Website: macys
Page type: customer-info-address
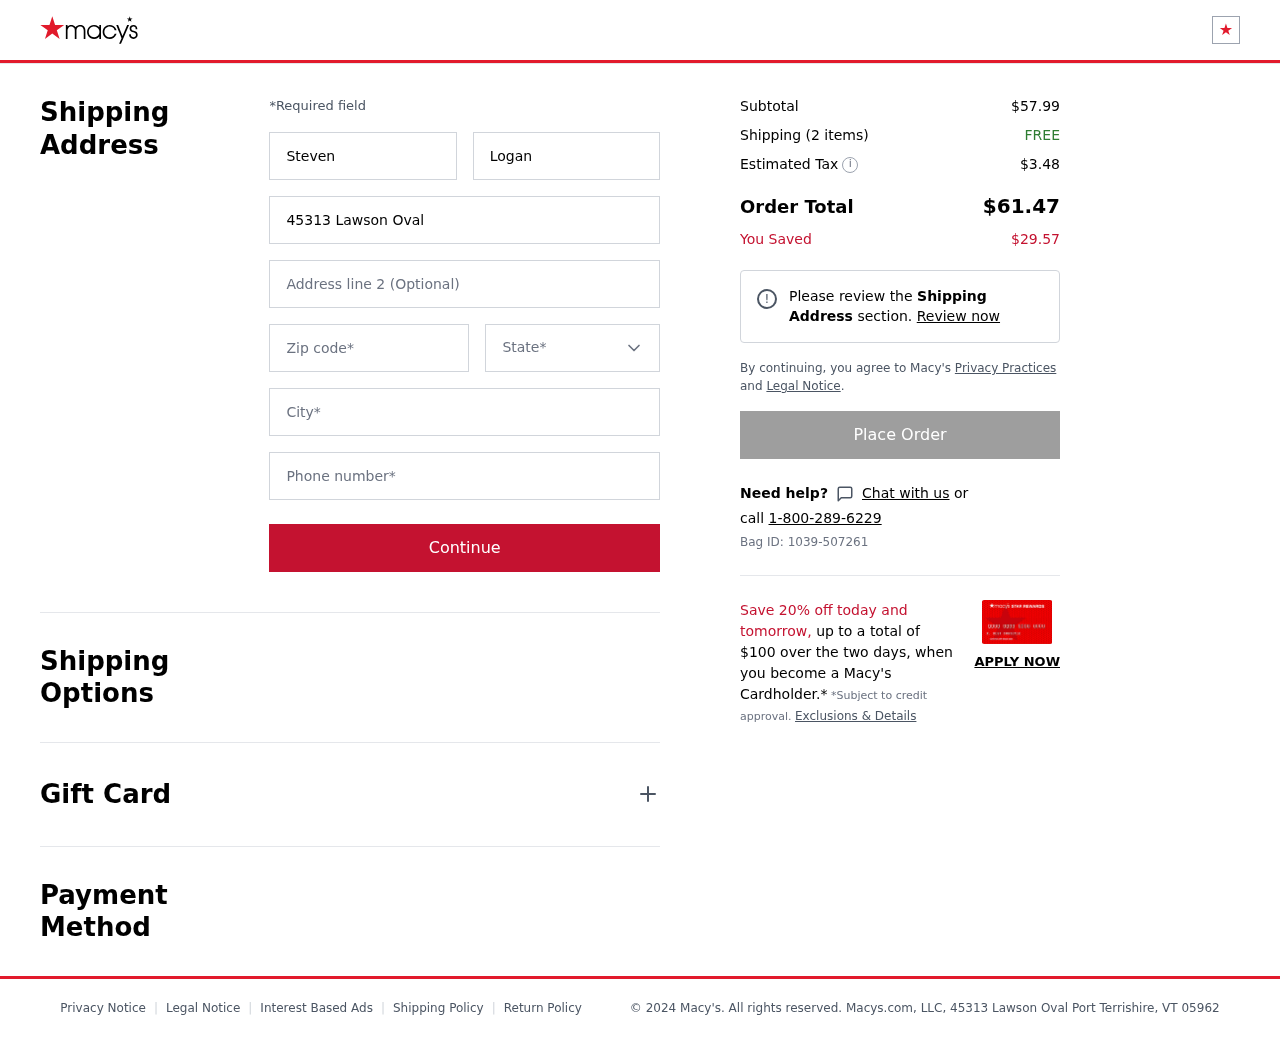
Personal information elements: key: PII_CITY
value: Port Terrishire
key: PII_FIRSTNAME
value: Steven
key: PII_LASTNAME
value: Logan
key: PII_PHONE
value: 3636936788
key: PII_POSTCODE
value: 05962
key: PII_STATE
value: Vermont
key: PII_STREET
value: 45313 Lawson Oval
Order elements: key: ORDER_SUBTOTAL
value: $57.99
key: ORDER_NUM_ITEMS
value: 2
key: ORDER_SHIPPING_COST
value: FREE
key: ORDER_TAX
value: $3.48
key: ORDER_TOTAL
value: $61.47
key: ORDER_SAVINGS
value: $29.57
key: ORDER_BAG_ID
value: Bag ID: 1039-507261